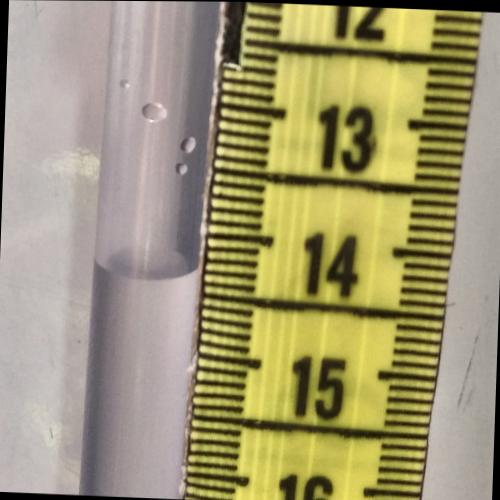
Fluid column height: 14.3 cm